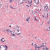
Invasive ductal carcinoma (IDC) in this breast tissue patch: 1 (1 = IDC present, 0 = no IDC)